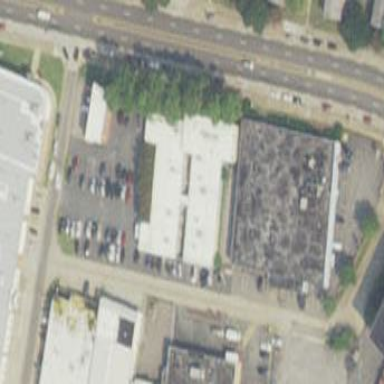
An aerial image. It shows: Commercial building.